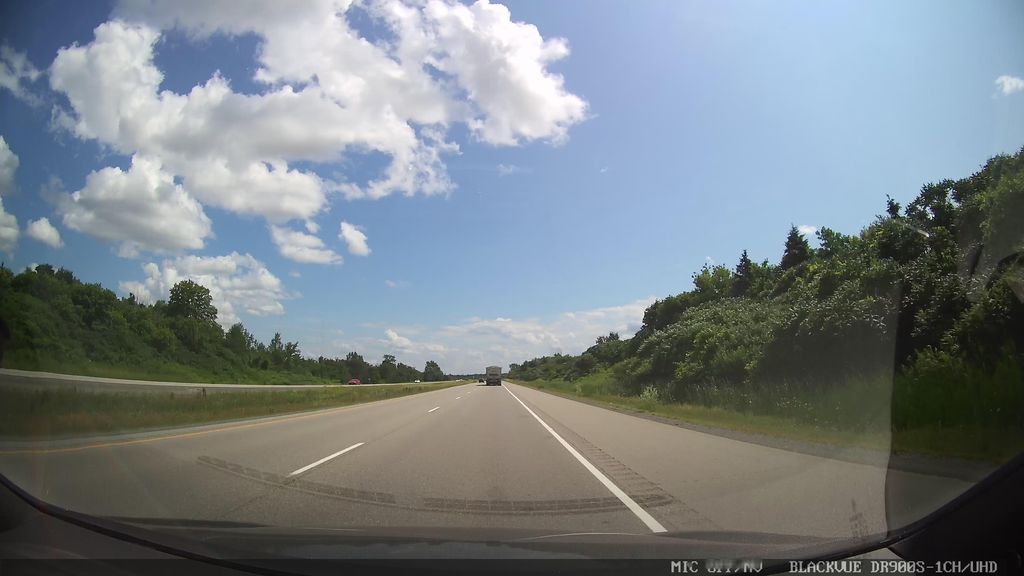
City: ottawa-gatineau